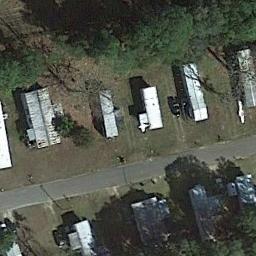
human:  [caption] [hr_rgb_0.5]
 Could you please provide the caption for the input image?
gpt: The mobile home park is on the grass next to the road .

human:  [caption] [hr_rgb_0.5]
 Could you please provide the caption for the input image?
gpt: Many buildings of different shapes and sizes are in mobile home parks .

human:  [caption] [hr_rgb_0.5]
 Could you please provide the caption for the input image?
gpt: There are some buildings and green trees in the mobile home park .